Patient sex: M
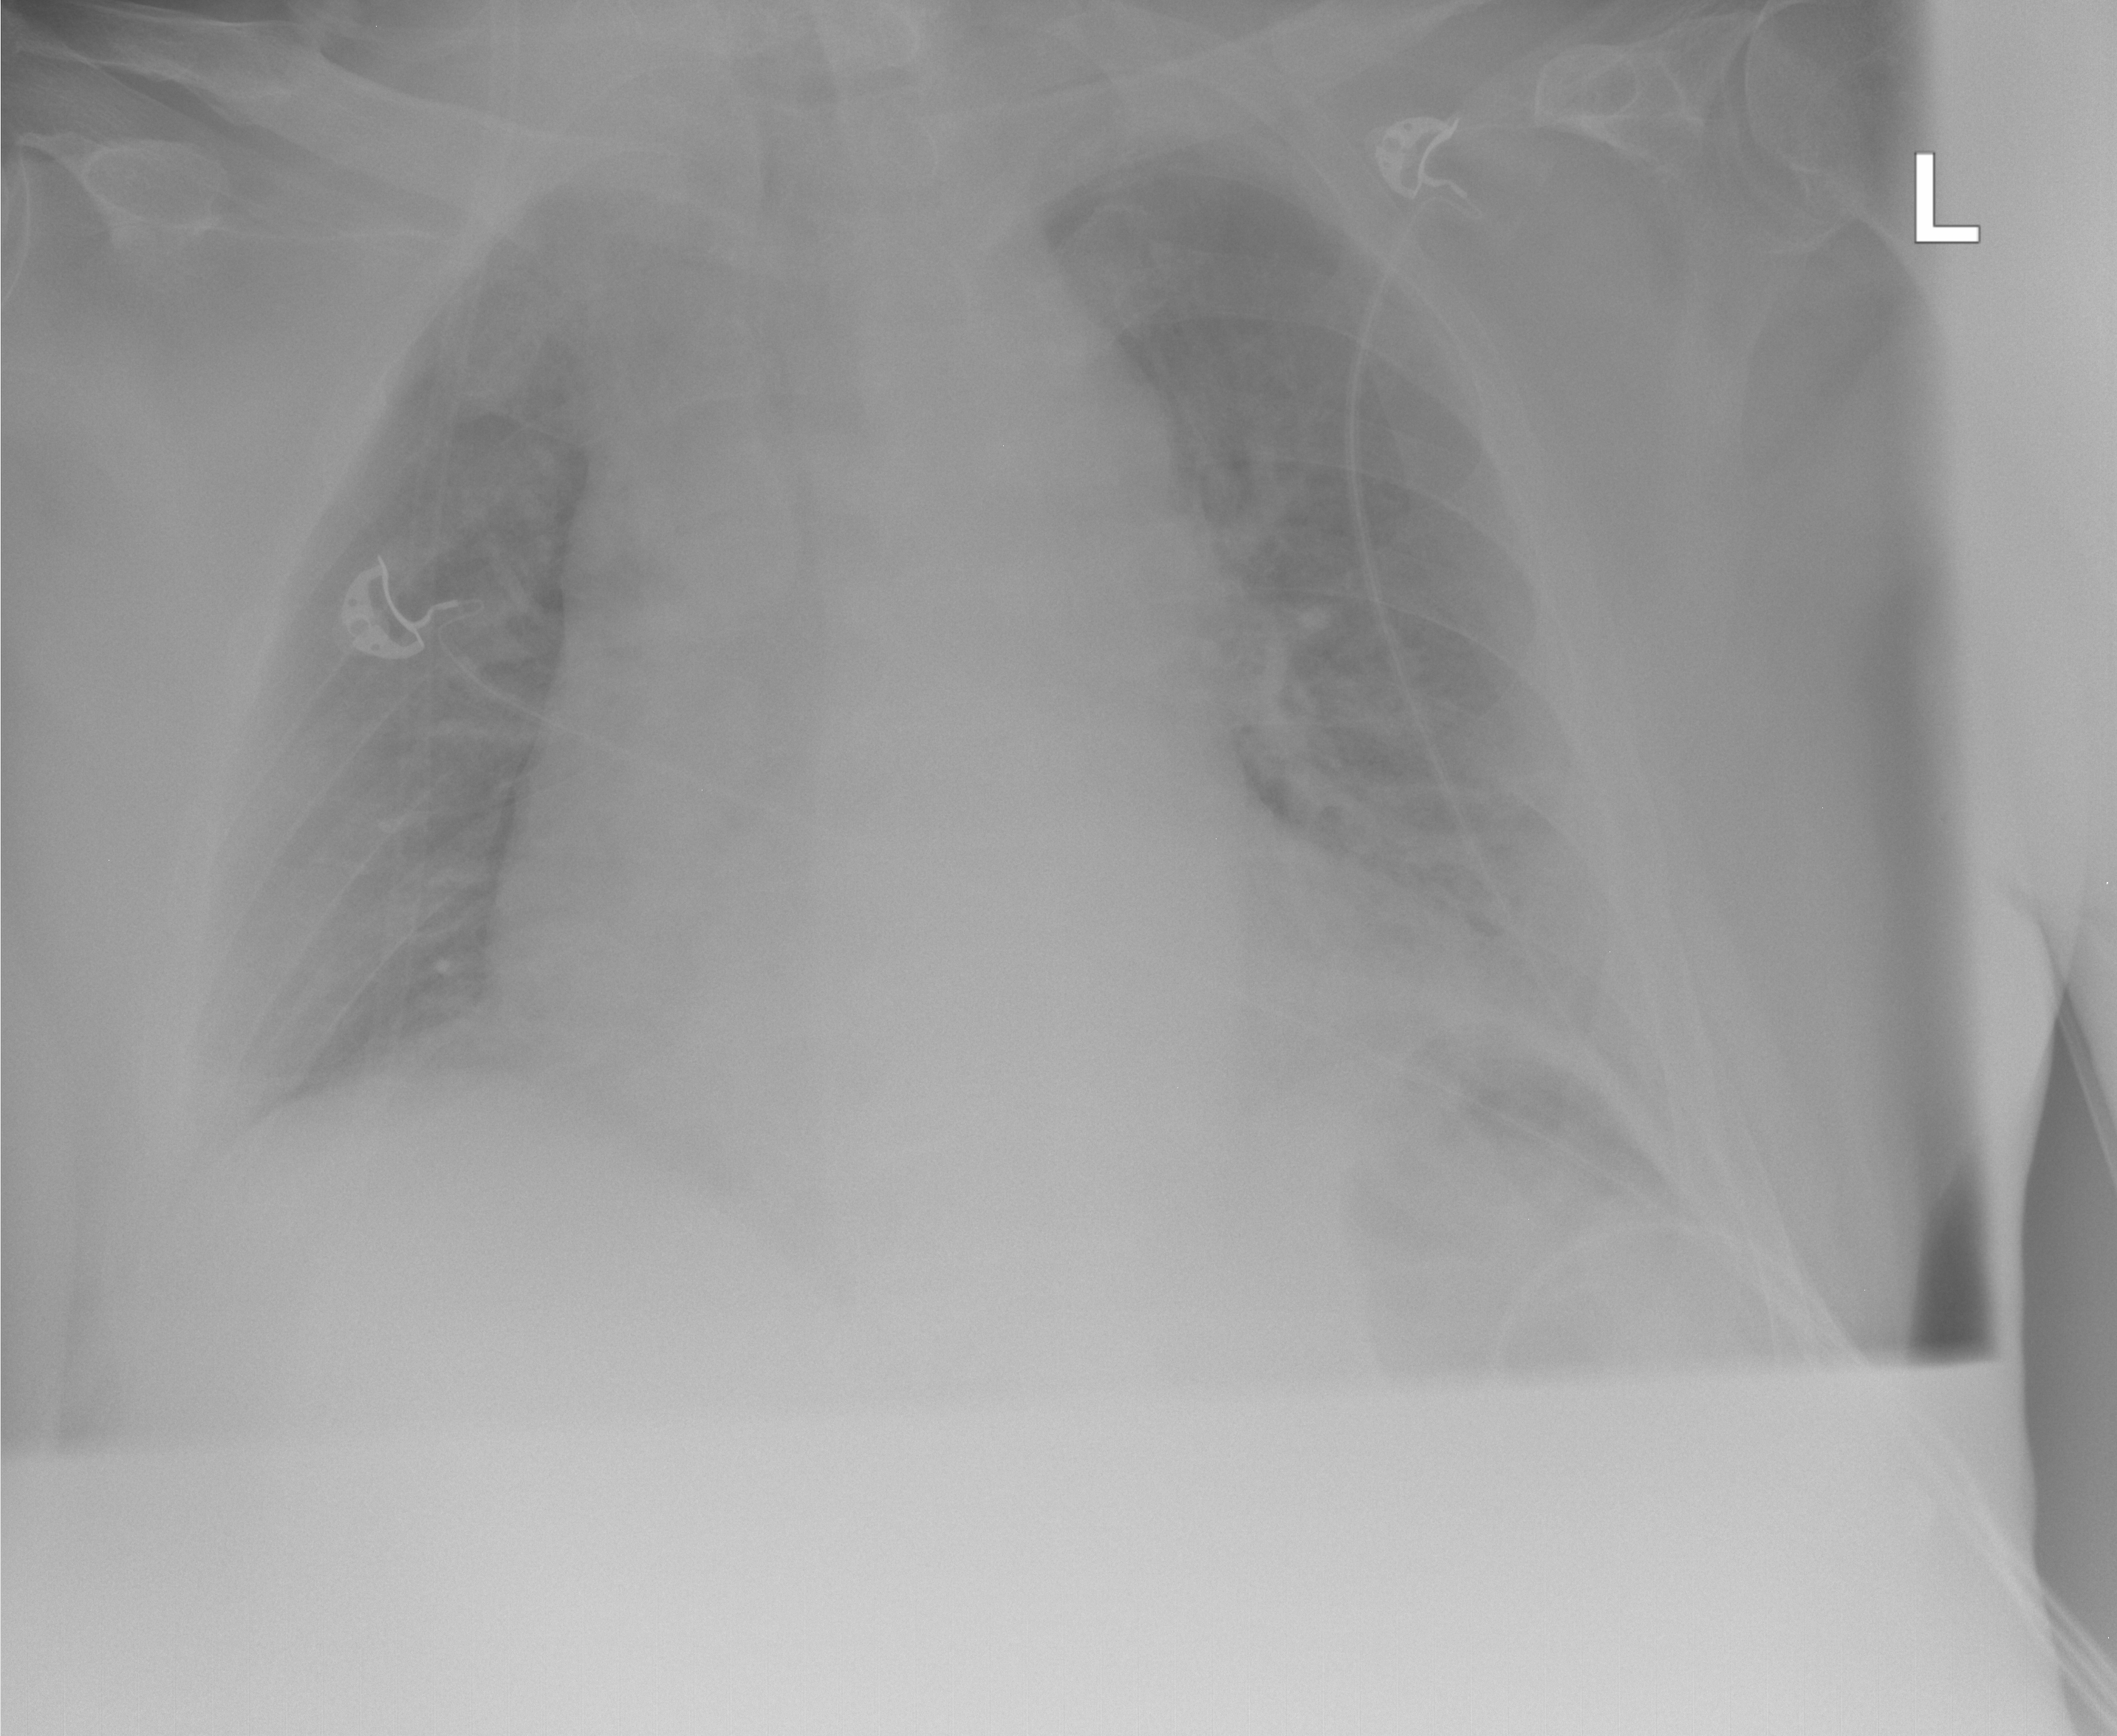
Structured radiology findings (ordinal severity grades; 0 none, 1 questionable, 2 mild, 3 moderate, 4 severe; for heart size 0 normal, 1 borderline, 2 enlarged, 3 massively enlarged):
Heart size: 2
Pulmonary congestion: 0
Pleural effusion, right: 0
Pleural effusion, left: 2
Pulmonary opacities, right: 0
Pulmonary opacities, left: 1
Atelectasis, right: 0
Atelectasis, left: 2